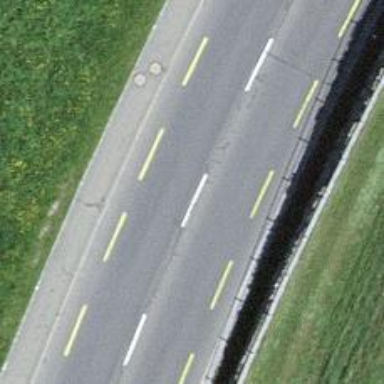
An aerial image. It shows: Primary highway with asphalt surface. It has designated lane for cyclists in both directions.